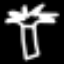
Label: palm tree